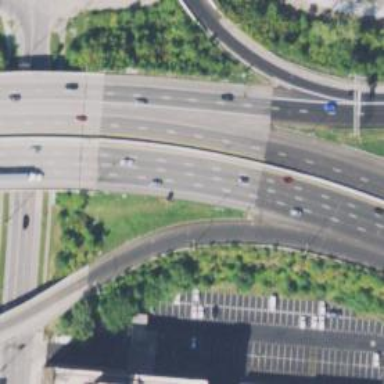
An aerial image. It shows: Asphalt motorway with embankment.